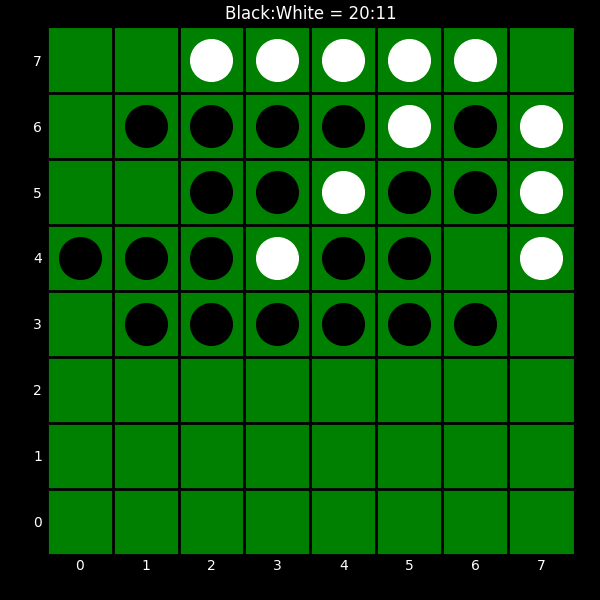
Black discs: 20
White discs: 11